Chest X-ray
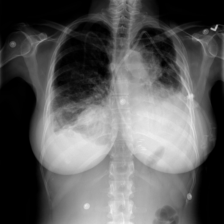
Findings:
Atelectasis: negative
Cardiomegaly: negative
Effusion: positive
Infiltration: positive
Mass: negative
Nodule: negative
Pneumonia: negative
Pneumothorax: negative
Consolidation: negative
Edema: negative
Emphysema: negative
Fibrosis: negative
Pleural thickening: negative
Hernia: negative